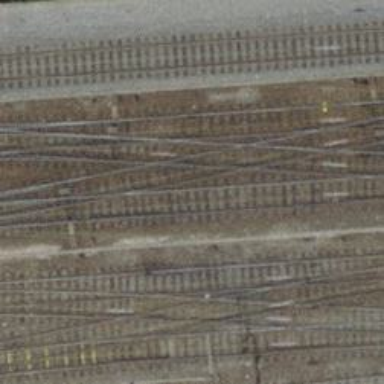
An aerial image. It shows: Railway crossing.